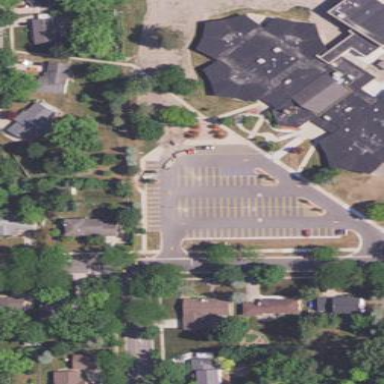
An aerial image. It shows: Parking area with surface.